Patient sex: F
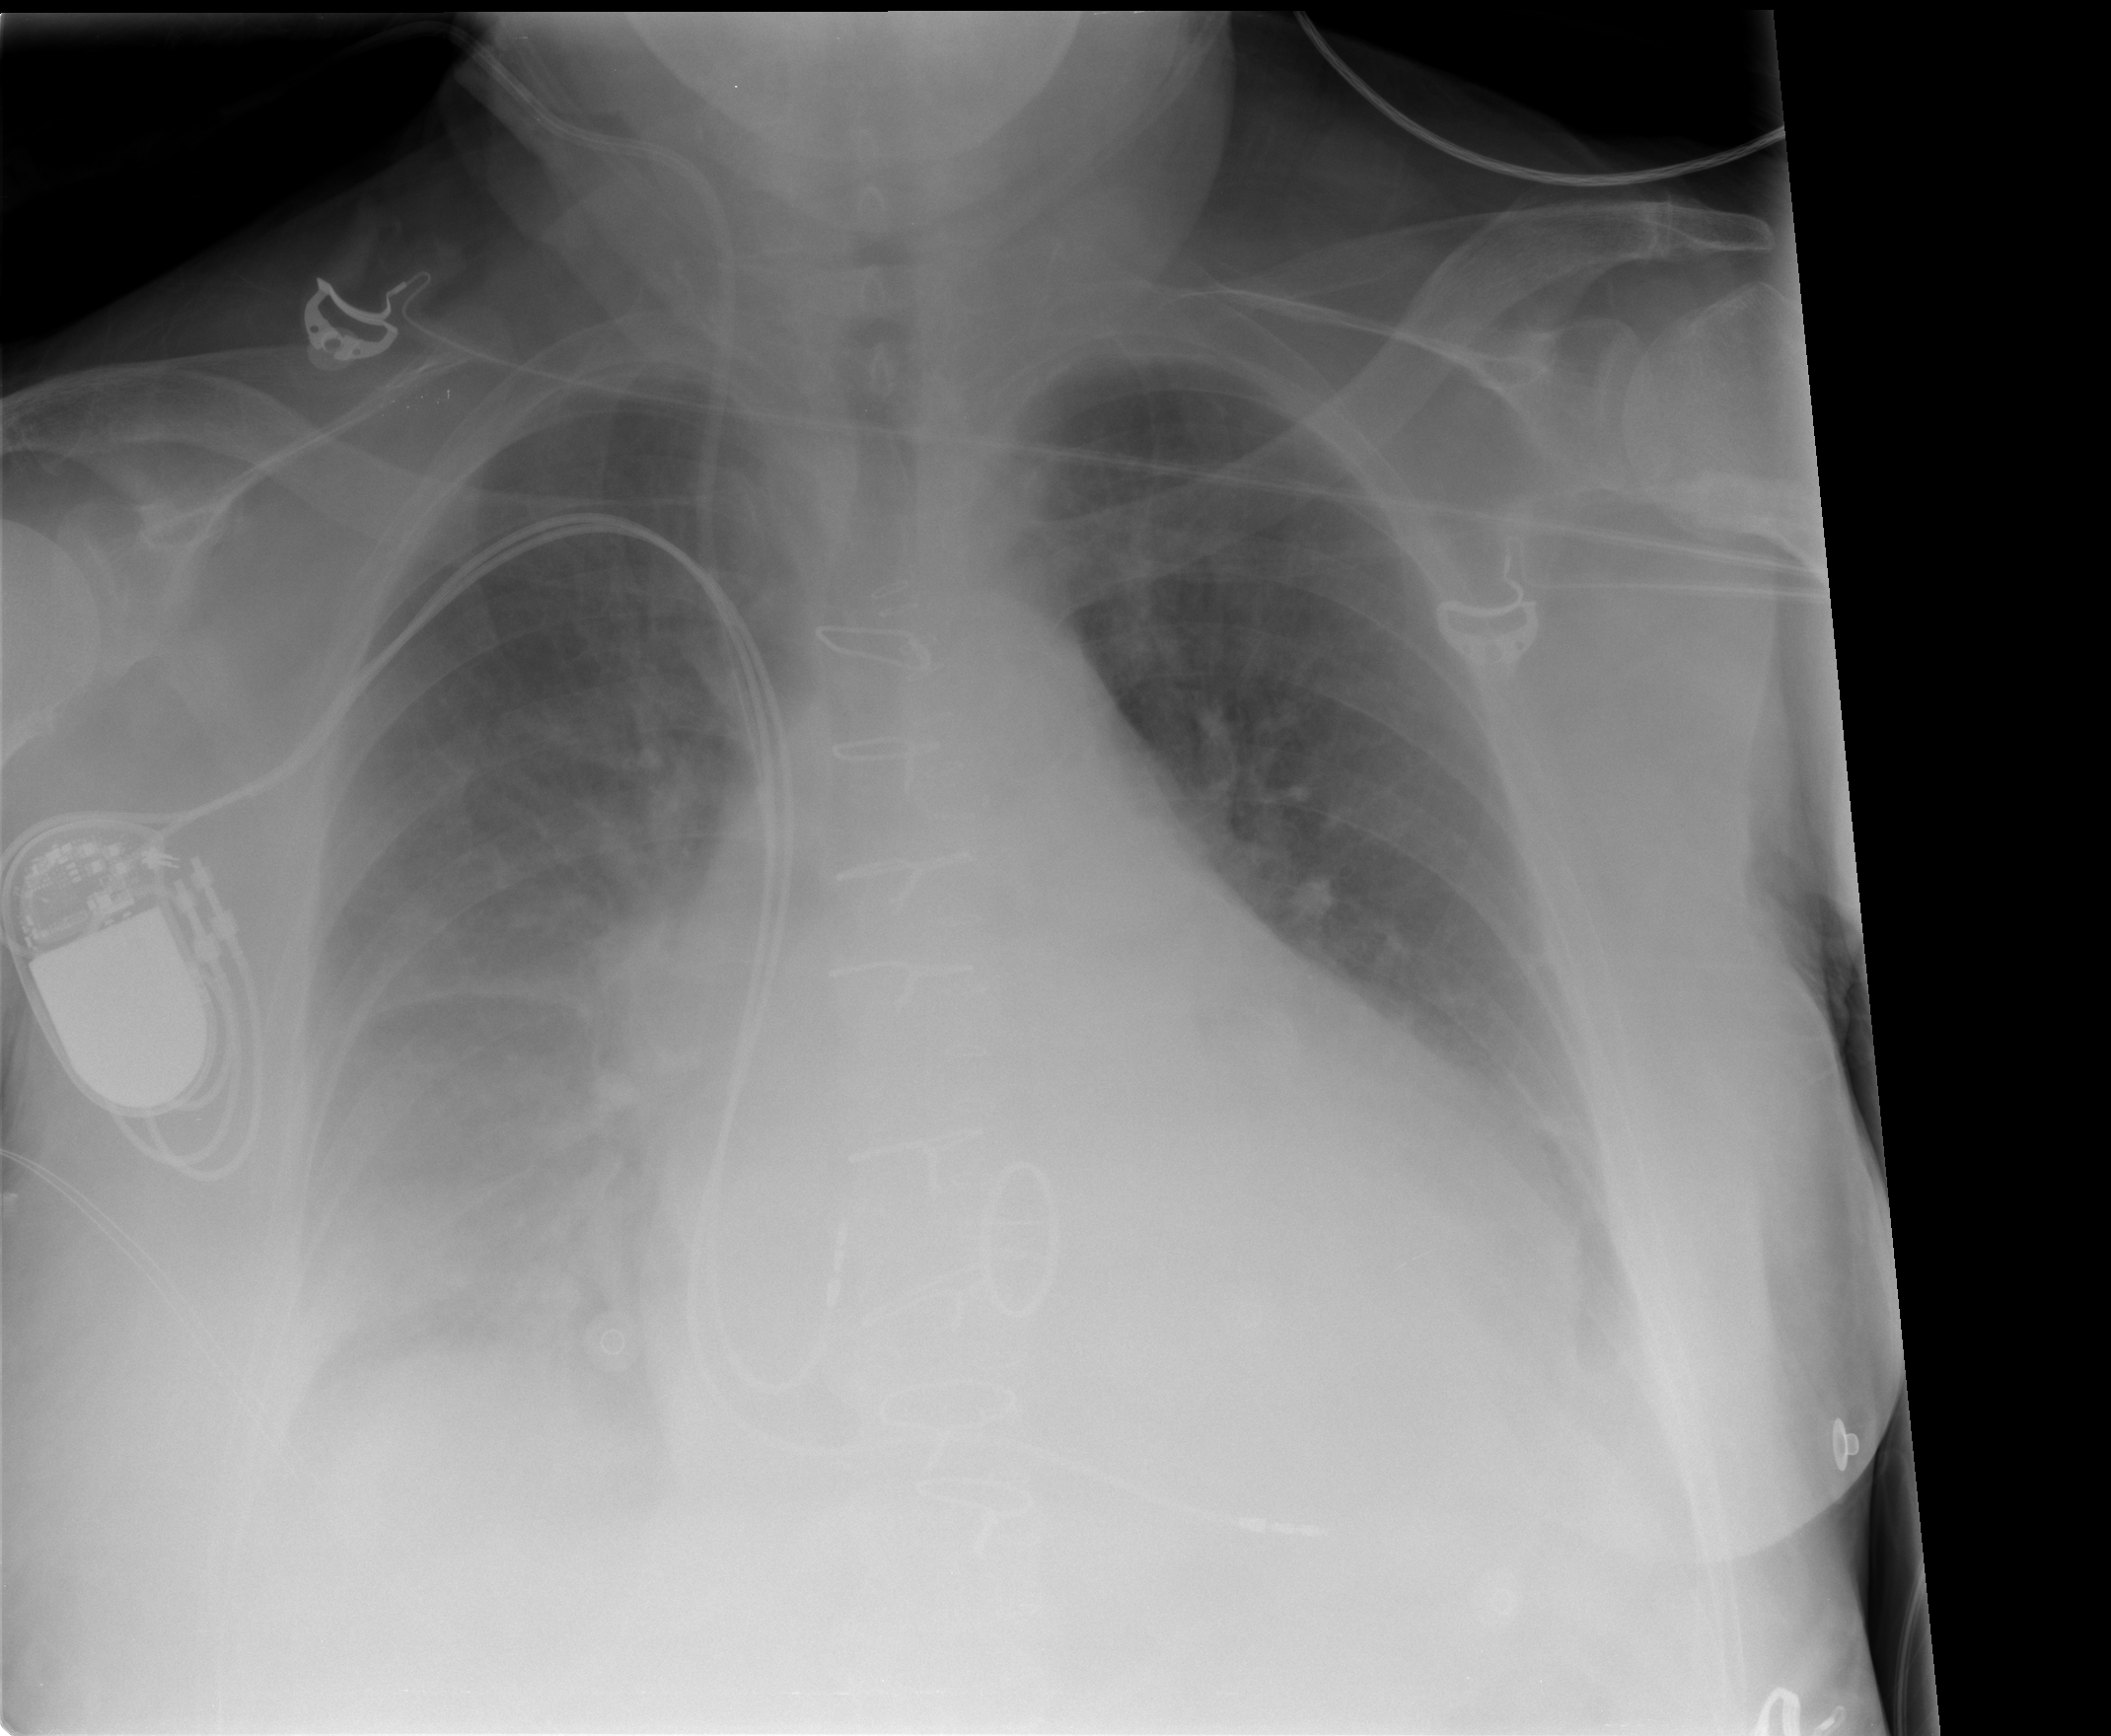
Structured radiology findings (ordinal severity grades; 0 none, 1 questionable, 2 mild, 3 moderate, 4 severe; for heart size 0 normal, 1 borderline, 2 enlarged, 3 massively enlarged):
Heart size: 2
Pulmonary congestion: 2
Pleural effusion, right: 3
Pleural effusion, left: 2
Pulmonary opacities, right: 0
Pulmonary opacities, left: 0
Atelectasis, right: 2
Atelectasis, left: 2